Question: I want to use this code to show not only just one slider but many dynamic sliders .see pic
this code just work for one slider
here is my code :
<URL>
'''
<div id="le_le_slider" class="le_le_slider">
<div class="wrapper">
<div id="items" class="items">
<span class="le_slide">le_slide 1</span>
<span class="le_slide">le_slide 2</span>
<span class="le_slide">le_slide 3</span>
<span class="le_slide">le_slide 4</span>
<span class="le_slide">le_slide 5</span>
</div>
</div>
<a id="prev" class="control prev"></a>
<a id="next" class="control next"></a>
</div>
'''
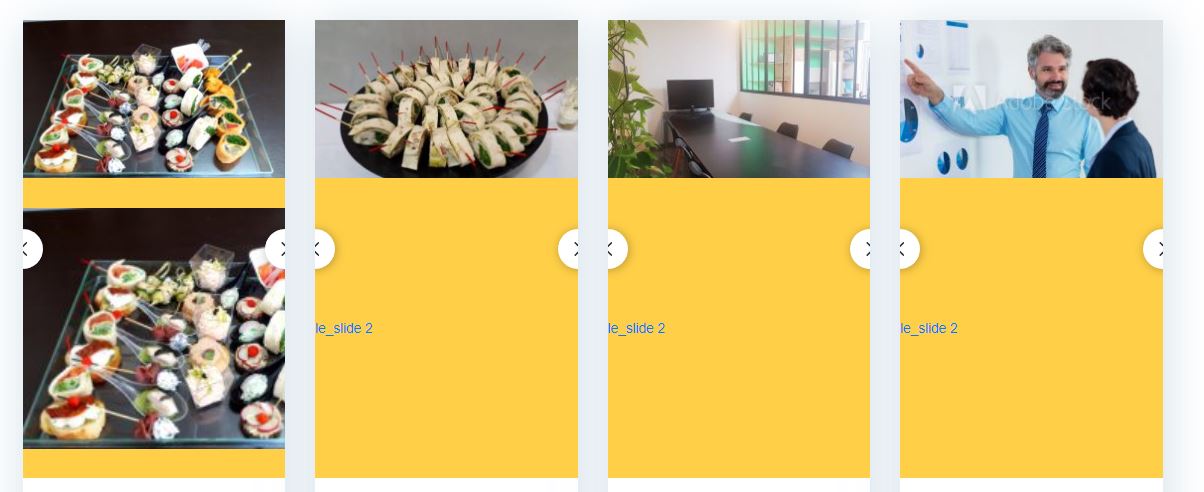
Answer: In the JSFiddle code you've created:
HTML has
'''
<div id="le_le_slider" class="le_le_slider">
'''
and Javascript points to it with 'getElementById'
'''
var le_le_slider = document.getElementById('le_le_slider'),
'''
Each slider needs it's own ID on the HTML page _ and to be controlled in the Javascript with the same ID
I cannot find any documentation online for the slider that you are using_ to point you to the instructions for how to code multiple LeLeSliders _
If this is the case then you should consider using a different slider which has the documentation connected to it that will help you create more than one slider _ Perhaps Slick Slider would suit your needs better >> <URL>
This link goes to a Codepen example of multiple Slick sliders in action on the same page >> <URL>